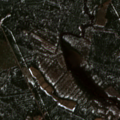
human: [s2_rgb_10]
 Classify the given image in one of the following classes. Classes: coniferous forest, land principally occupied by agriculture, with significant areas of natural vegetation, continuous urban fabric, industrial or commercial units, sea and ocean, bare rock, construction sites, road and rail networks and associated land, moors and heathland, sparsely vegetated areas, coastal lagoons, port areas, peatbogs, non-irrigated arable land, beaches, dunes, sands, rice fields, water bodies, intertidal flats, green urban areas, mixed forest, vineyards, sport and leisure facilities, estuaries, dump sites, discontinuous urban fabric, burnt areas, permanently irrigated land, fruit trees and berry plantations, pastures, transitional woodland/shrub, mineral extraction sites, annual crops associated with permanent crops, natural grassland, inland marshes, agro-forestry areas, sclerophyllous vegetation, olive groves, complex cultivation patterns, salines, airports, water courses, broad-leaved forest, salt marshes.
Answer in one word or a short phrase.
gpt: coniferous forest, mixed forest, transitional woodland/shrub